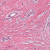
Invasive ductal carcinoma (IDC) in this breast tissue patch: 0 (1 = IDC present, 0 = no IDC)